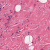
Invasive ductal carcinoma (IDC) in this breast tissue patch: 0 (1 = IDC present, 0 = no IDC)